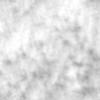
Label: no_change